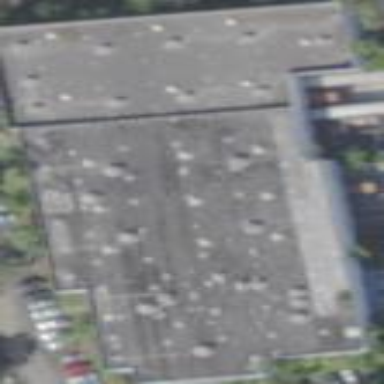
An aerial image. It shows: Warehouse.